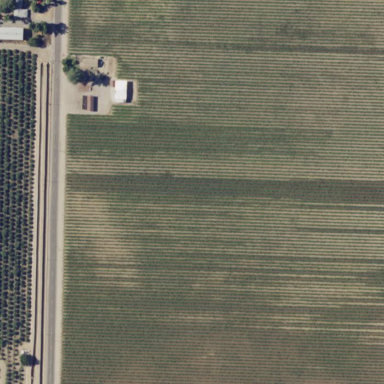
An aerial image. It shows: Beautiful vineyard in the countryside.